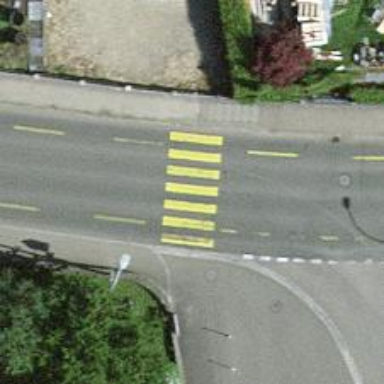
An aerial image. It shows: Crossing on the road.